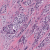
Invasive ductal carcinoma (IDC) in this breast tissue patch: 1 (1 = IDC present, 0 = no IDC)